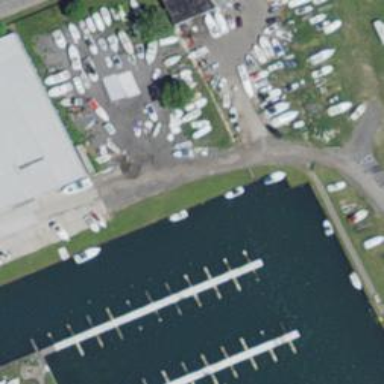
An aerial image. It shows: Marina on leisure land.